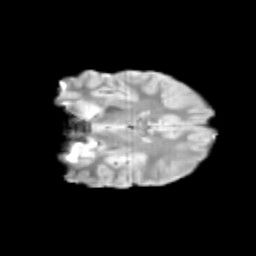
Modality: T2w
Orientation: coronal
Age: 9
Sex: female
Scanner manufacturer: siemens
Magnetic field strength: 3 T
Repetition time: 3.8 s
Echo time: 0.07 s